Field crop: tomato
Growth stage: 2
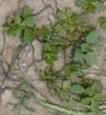
Species: portulaca